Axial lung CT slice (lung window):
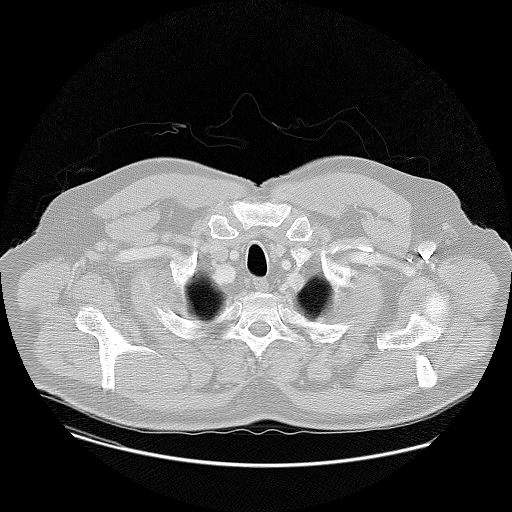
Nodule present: no